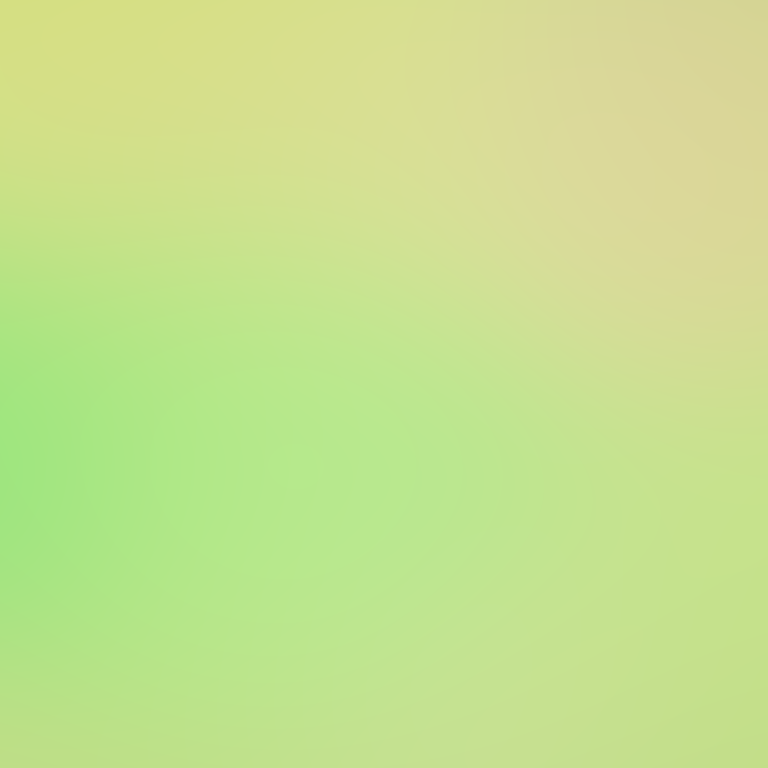
Abstract light effect, smooth gradient from soft green to pale yellow, calm atmosphere, diffuse light, no room, no furniture, no objects.